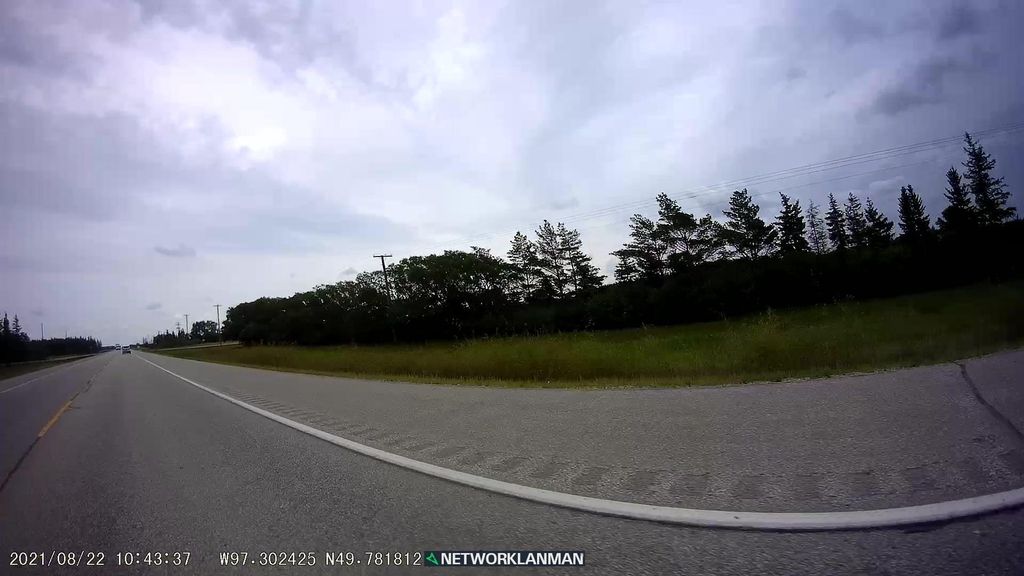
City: winnipeg